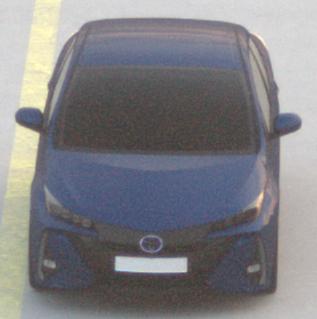
Make: Toyota
Model: Prius 1.8 Plug-In Hybrid
Detailed model: Prius (XW5) Plug-In
Model produced from: 2019/07
Model produced until: 2020/07
Doors: 5
Color: blue
Road condition: dry road
Daytime: dawn
Contrast: low contrast